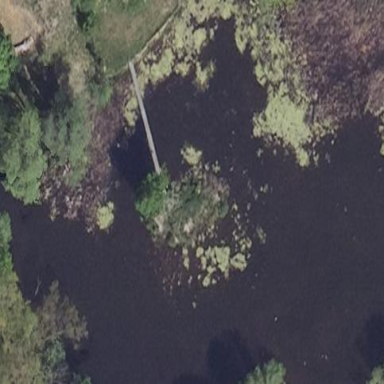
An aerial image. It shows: Reedbed in wetland area.